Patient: sex F, age 48
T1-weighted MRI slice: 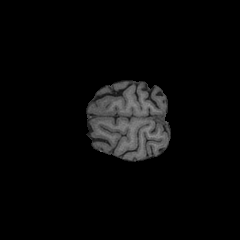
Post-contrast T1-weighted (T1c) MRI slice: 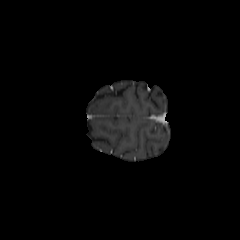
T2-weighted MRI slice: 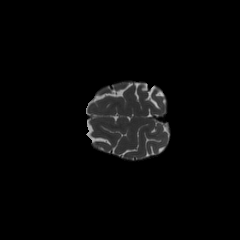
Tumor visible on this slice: no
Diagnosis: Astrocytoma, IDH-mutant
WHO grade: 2